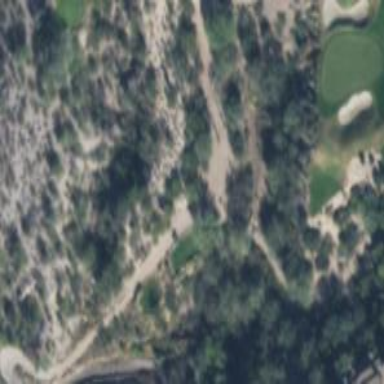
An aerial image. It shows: Path bridge used as golf cartpath.